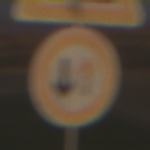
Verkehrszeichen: VorrangDesGegenverkehrs
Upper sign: Arbeitsstelle
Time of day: SunriseSunset
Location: Outdoor (Nature)
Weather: PartlyCloudy
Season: NotSpecified
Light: Natural